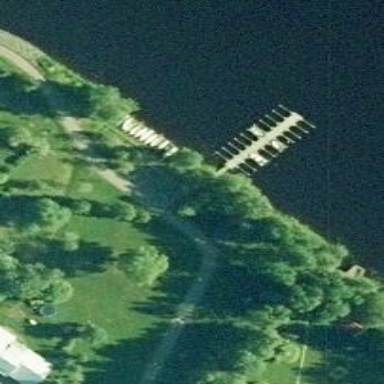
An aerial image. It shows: Dock by the waterway.